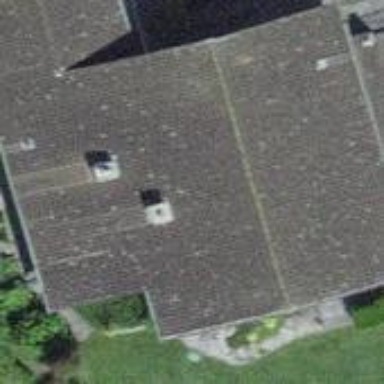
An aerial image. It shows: Building with flat roof.